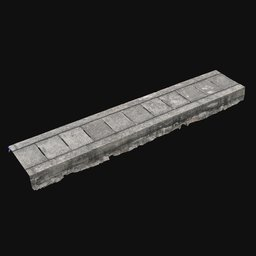
Label: architecture